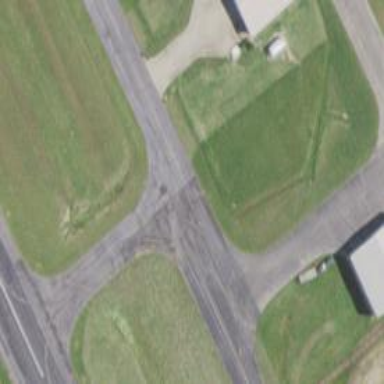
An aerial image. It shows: Image of taxiway at airport.